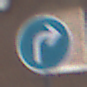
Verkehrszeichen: VorgeschriebeneFahrtrichtungRechts
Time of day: MorningAfternoon
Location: Outdoor (Urban)
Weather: Overcast
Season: NotSpecified
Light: Natural